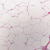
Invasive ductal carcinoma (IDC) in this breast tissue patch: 0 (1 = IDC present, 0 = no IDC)